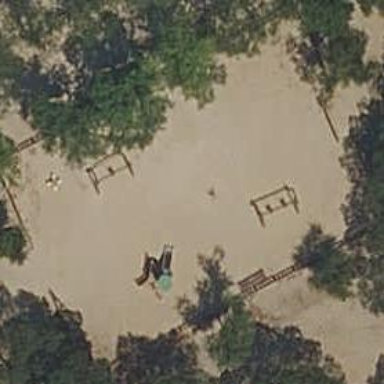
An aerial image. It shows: Playground area for leisure land.